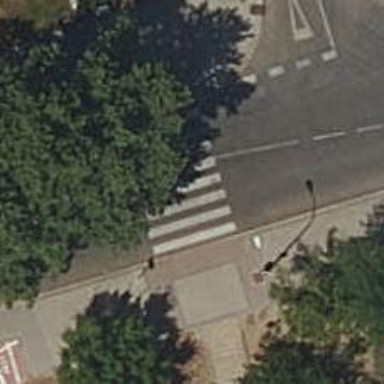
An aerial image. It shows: Marked crossing on footway.